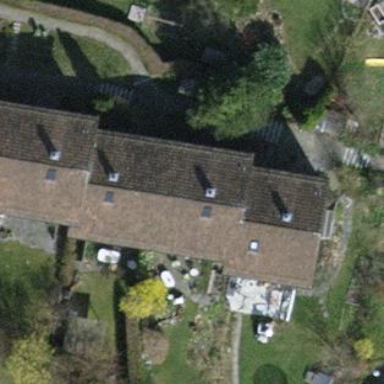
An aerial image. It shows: Semidetached house with gabled roof.